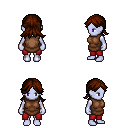
a pixel art fantasy rpg character, female body template, dark elf, purple skin, brown tunic, red pants, brown loose hair, four views (front, back, left, right), 2x2 character sprite sheet, small pixel art, hard edges, no anti-aliasing